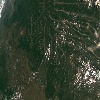
Label: land